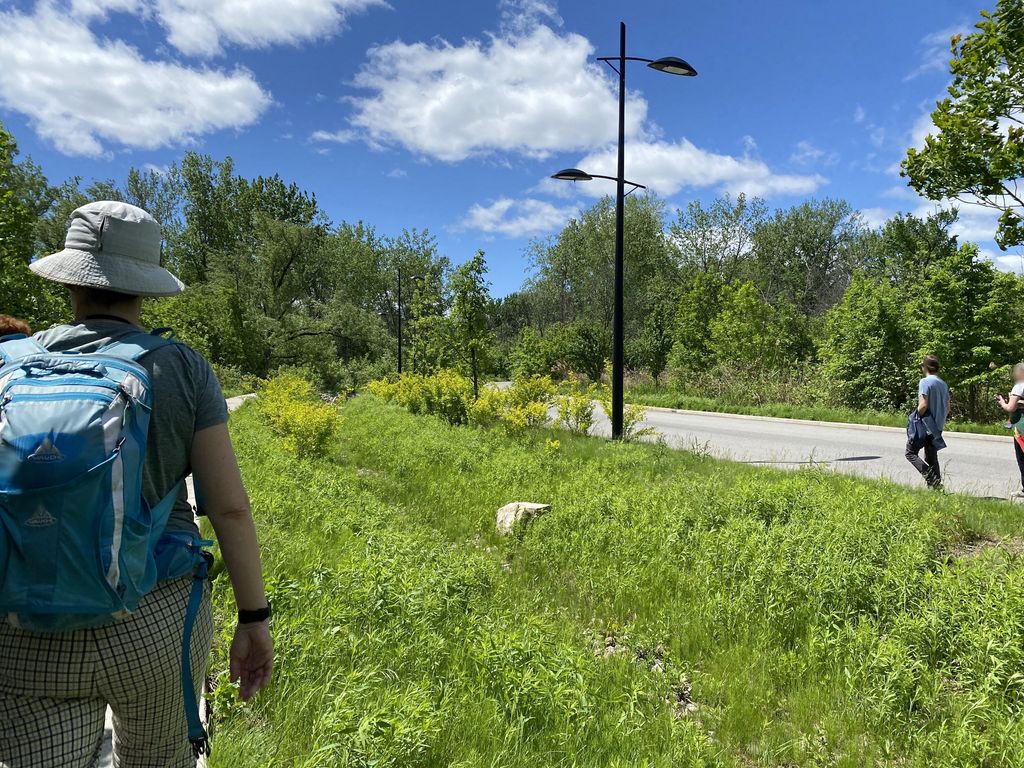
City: montreal